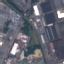
Label: Industrial